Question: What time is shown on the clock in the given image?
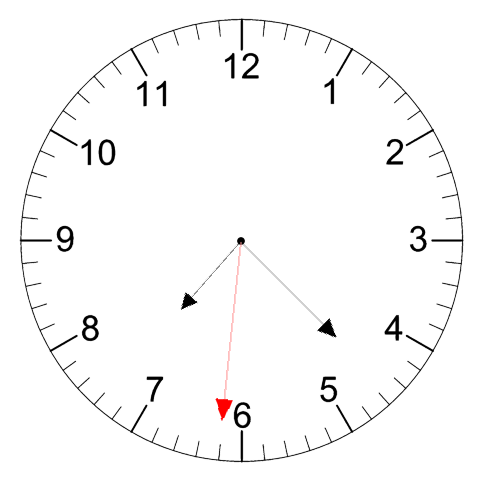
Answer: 07:22:31